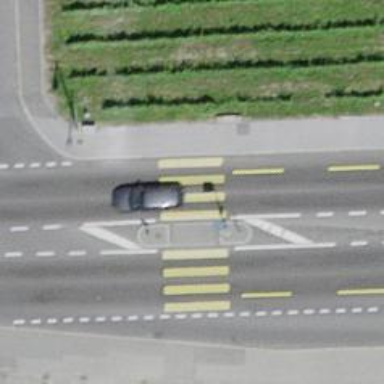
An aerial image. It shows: Marked pedestrian crossing with zebra designation and central island.